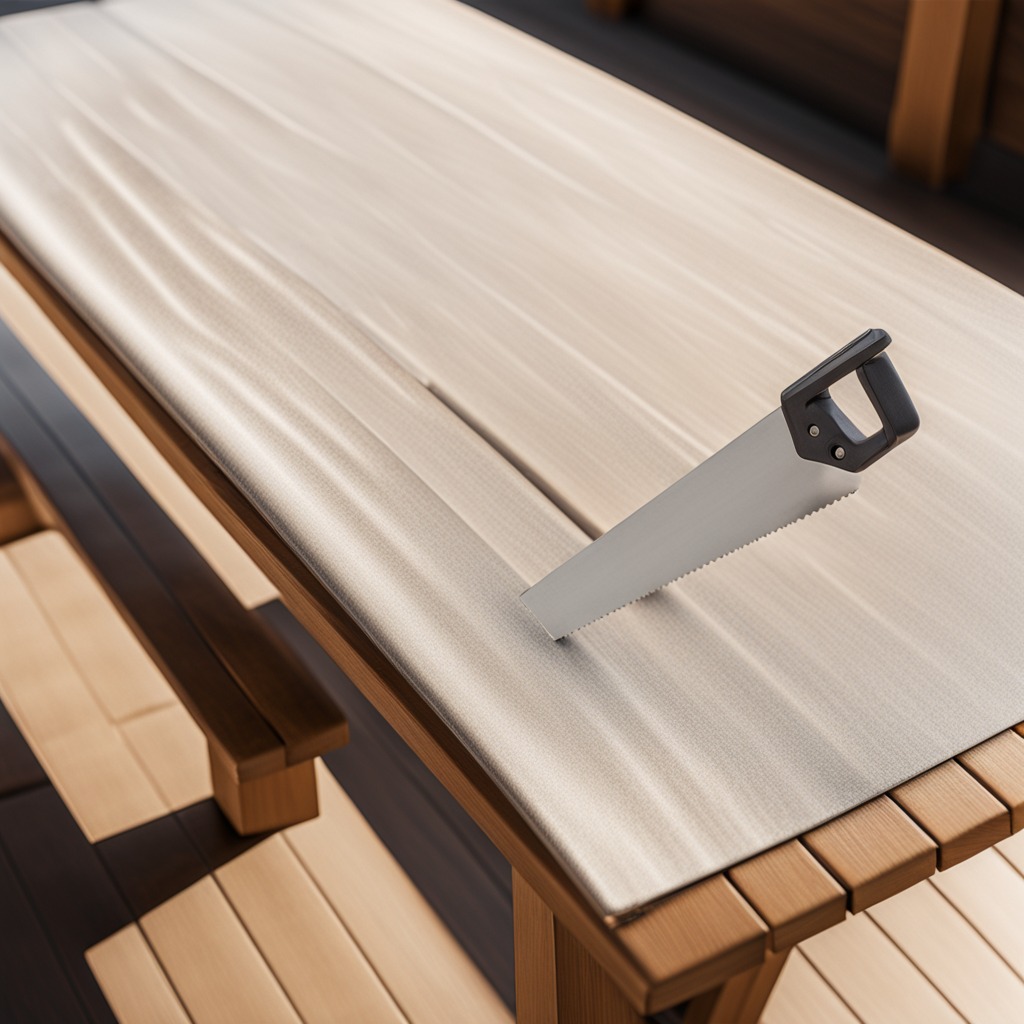
A metal saw is lying on a wooden table.